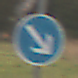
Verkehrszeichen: VorgeschriebeneVorbeifahrtRechts
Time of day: MorningAfternoon
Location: Outdoor (Nature)
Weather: Overcast
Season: NotSpecified
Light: Natural